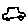
Label: car